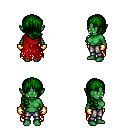
a pixel art fantasy rpg character, female body template, orc, green skin, red tattered cape, metal pants, green right-swept hairstyle, gold gloves, four views (front, back, left, right), 2x2 character sprite sheet, small pixel art, hard edges, no anti-aliasing